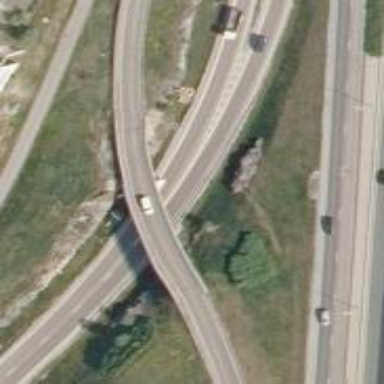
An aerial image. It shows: Asphalt surface bridge for trunk link highway.